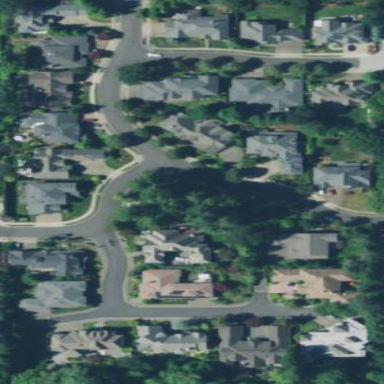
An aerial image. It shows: This residential area consists of single-family homes.